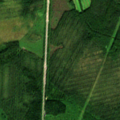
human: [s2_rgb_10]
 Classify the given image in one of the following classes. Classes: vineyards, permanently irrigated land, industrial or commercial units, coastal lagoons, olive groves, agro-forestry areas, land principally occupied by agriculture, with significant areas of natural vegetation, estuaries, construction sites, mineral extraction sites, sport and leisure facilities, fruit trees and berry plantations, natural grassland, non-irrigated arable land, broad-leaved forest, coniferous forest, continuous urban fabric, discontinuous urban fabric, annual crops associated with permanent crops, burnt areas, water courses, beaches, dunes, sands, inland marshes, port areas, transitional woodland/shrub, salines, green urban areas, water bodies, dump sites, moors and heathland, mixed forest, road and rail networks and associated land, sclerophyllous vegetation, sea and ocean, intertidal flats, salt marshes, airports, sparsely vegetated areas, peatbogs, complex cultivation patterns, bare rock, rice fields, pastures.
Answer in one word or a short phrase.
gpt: non-irrigated arable land, mixed forest, transitional woodland/shrub